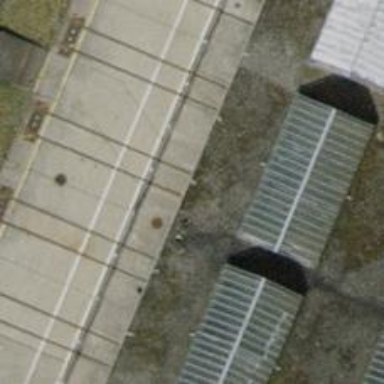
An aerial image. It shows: Single track railway in yard.